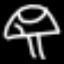
Label: mushroom